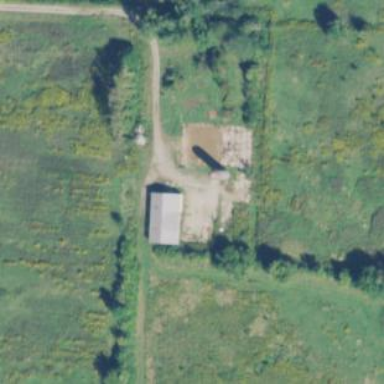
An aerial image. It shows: Silo.